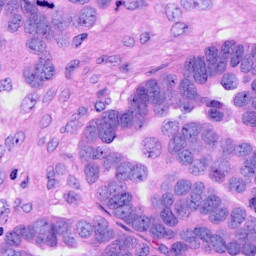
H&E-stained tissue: Ovarian